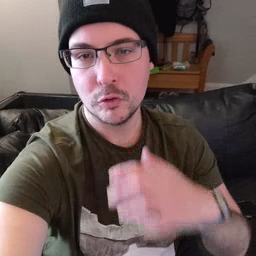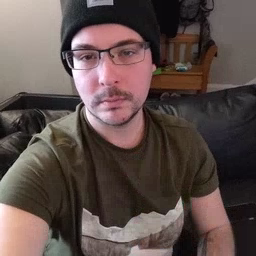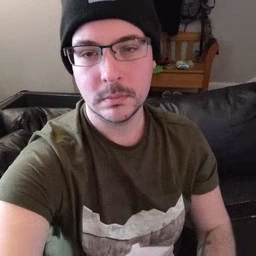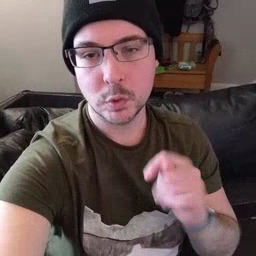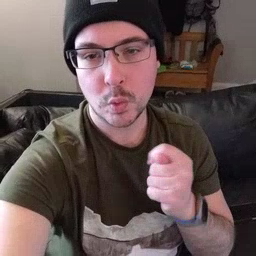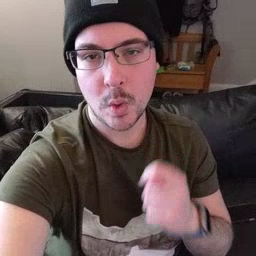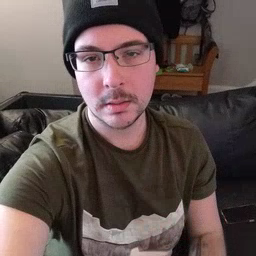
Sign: toy